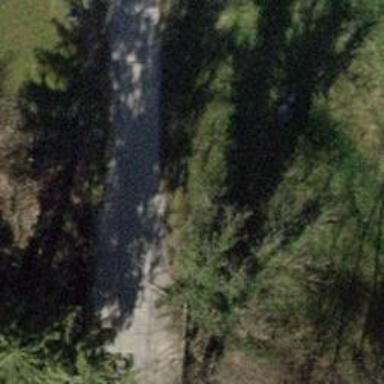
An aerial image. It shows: Smooth asphalt road in residential area.